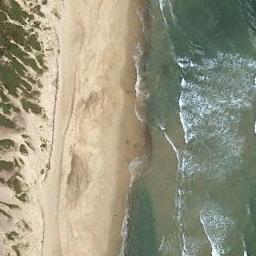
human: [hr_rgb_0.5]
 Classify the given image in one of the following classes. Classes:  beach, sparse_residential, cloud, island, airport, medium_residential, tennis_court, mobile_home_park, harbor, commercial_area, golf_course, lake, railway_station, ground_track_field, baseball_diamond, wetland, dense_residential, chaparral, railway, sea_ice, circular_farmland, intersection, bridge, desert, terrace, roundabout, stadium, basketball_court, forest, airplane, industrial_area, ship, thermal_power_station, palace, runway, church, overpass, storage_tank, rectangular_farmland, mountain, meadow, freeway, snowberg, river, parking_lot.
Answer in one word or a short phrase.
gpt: beach